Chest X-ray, AP view. Patient: 24 years old, sex F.
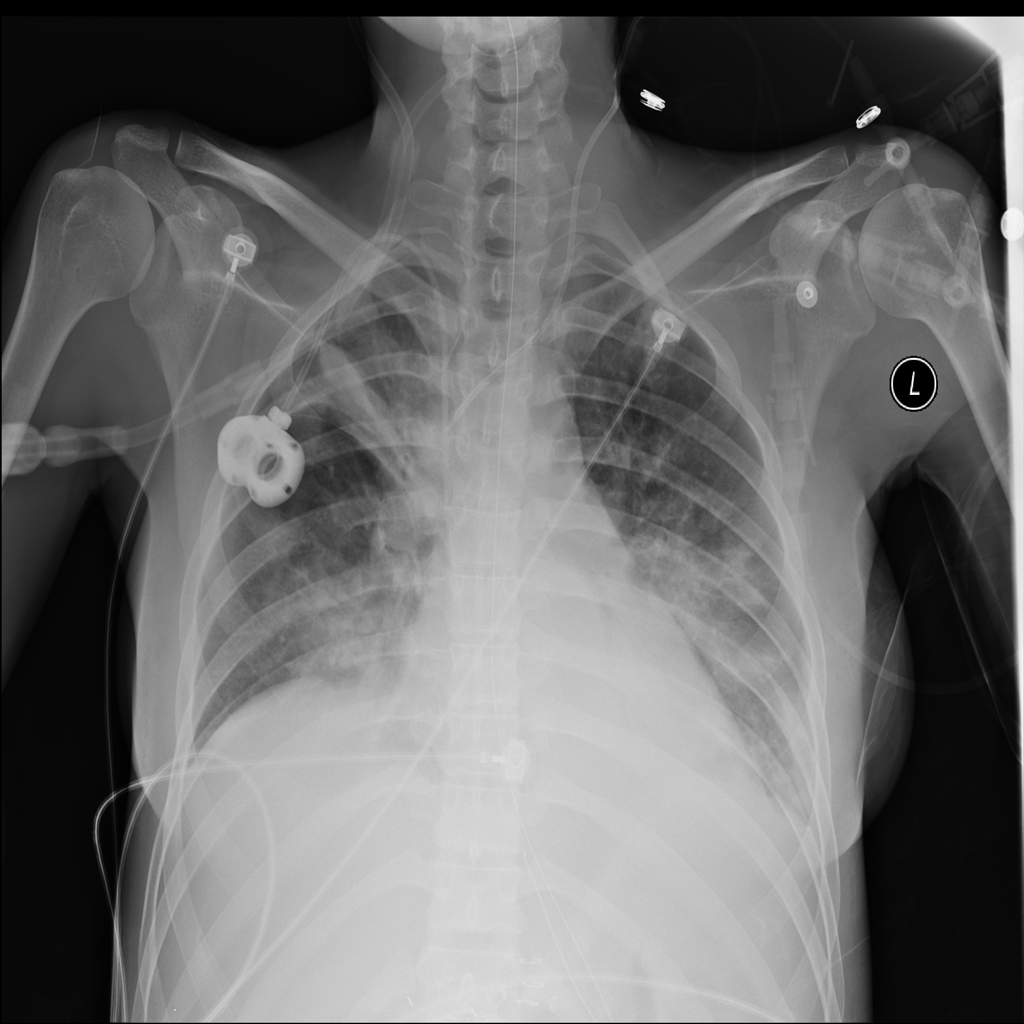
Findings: Atelectasis, Consolidation